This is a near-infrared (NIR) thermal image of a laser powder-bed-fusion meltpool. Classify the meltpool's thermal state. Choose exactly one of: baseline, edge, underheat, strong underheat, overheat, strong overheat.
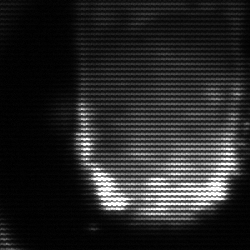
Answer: baseline